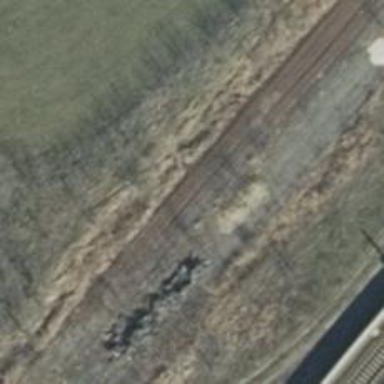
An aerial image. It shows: Milestone along the railway track with catenary mast.